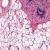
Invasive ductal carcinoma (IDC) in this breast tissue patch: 0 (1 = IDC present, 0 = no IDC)